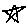
Label: star